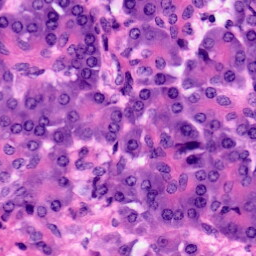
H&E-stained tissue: Pancreatic